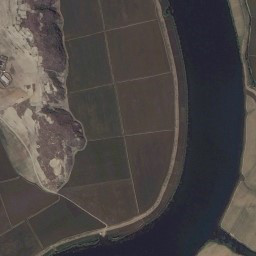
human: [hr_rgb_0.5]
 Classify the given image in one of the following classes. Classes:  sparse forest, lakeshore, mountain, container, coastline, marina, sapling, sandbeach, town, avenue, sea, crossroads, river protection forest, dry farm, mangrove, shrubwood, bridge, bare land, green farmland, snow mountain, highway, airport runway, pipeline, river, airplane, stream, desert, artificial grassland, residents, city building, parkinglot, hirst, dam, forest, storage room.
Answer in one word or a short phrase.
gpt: river